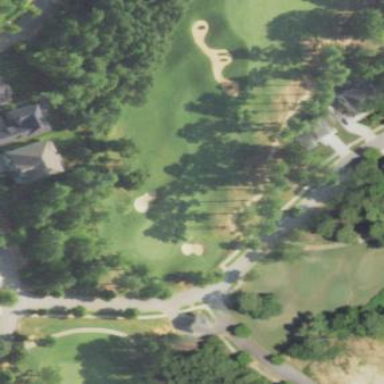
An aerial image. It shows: Golf fairway surrounded by grass.